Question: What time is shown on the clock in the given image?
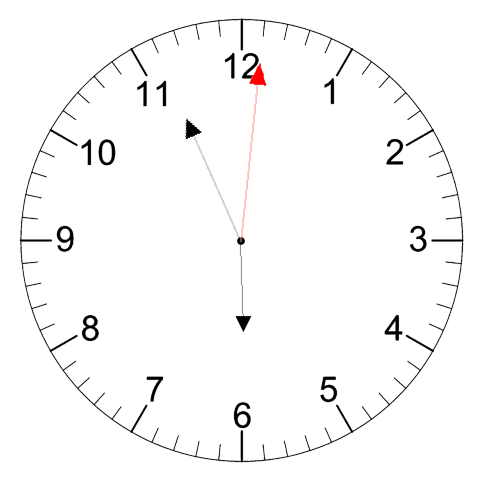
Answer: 05:56:01